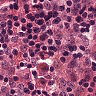
Metastatic tissue present: no